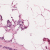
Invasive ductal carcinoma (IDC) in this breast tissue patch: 1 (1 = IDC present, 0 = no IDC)